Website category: auto
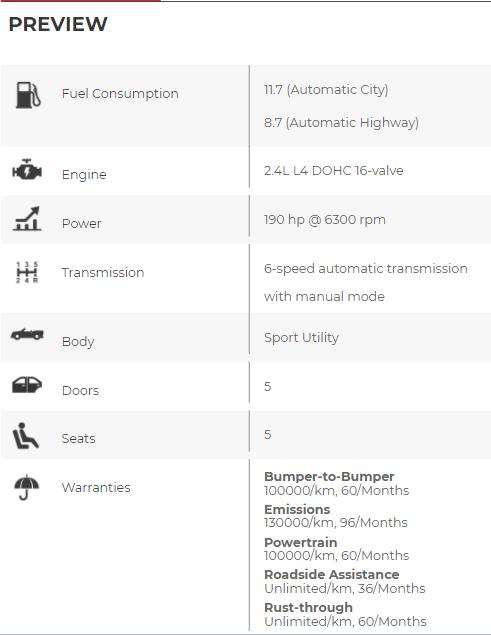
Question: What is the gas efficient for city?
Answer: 11.7 (Automatic City)

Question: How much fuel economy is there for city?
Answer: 11.7 (Automatic City)

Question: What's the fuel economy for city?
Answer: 11.7 (Automatic City)

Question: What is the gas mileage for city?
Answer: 11.7 (Automatic City)

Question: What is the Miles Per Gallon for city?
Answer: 11.7 (Automatic City)

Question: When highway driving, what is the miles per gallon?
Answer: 8.7 (Automatic Highway)

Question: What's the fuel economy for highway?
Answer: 8.7 (Automatic Highway)

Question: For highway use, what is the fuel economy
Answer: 8.7 (Automatic Highway)

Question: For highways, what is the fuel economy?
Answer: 8.7 (Automatic Highway)

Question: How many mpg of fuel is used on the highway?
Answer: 8.7 (Automatic Highway)

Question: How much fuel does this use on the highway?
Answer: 8.7 (Automatic Highway)

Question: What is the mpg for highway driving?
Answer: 8.7 (Automatic Highway)

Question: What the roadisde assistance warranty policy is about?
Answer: Unlimited/km, 36/Months

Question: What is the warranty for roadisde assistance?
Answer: Unlimited/km, 36/Months

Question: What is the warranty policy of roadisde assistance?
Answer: Unlimited/km, 36/Months

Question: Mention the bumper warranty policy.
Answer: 100000/km, 60/Months

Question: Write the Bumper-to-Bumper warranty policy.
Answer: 100000/km, 60/Months

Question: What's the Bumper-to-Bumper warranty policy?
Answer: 100000/km, 60/Months

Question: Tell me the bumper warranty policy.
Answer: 100000/km, 60/Months

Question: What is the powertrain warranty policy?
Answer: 100000/km, 60/Months

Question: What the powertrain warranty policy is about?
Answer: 100000/km, 60/Months

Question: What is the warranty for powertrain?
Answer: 100000/km, 60/Months